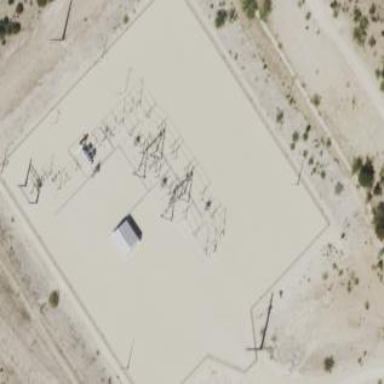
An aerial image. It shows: Outdoor power substation. The substation is at the transmission level. It is surrounded by fence.